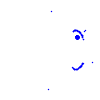
Particle: electron